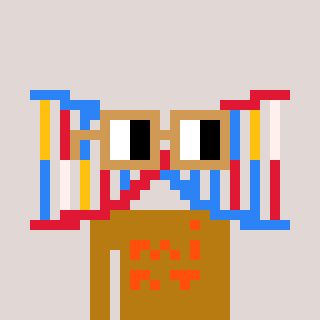
a pixel art character with square brown glasses, a dna-shaped head and a gold-colored body on a warm background